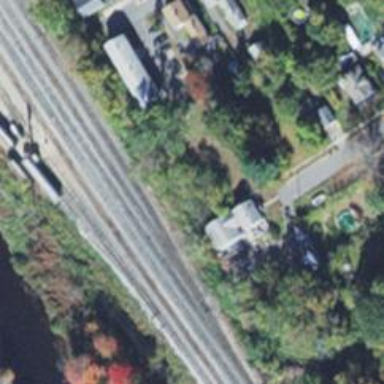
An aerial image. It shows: Abandoned railway spur.